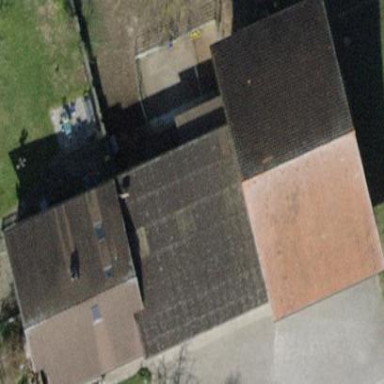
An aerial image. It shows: Gabled roof farm building.